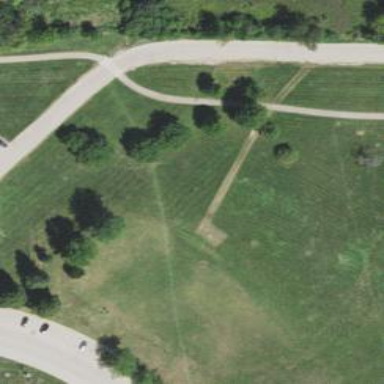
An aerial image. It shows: Disc golf basket.